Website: lowes
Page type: payment
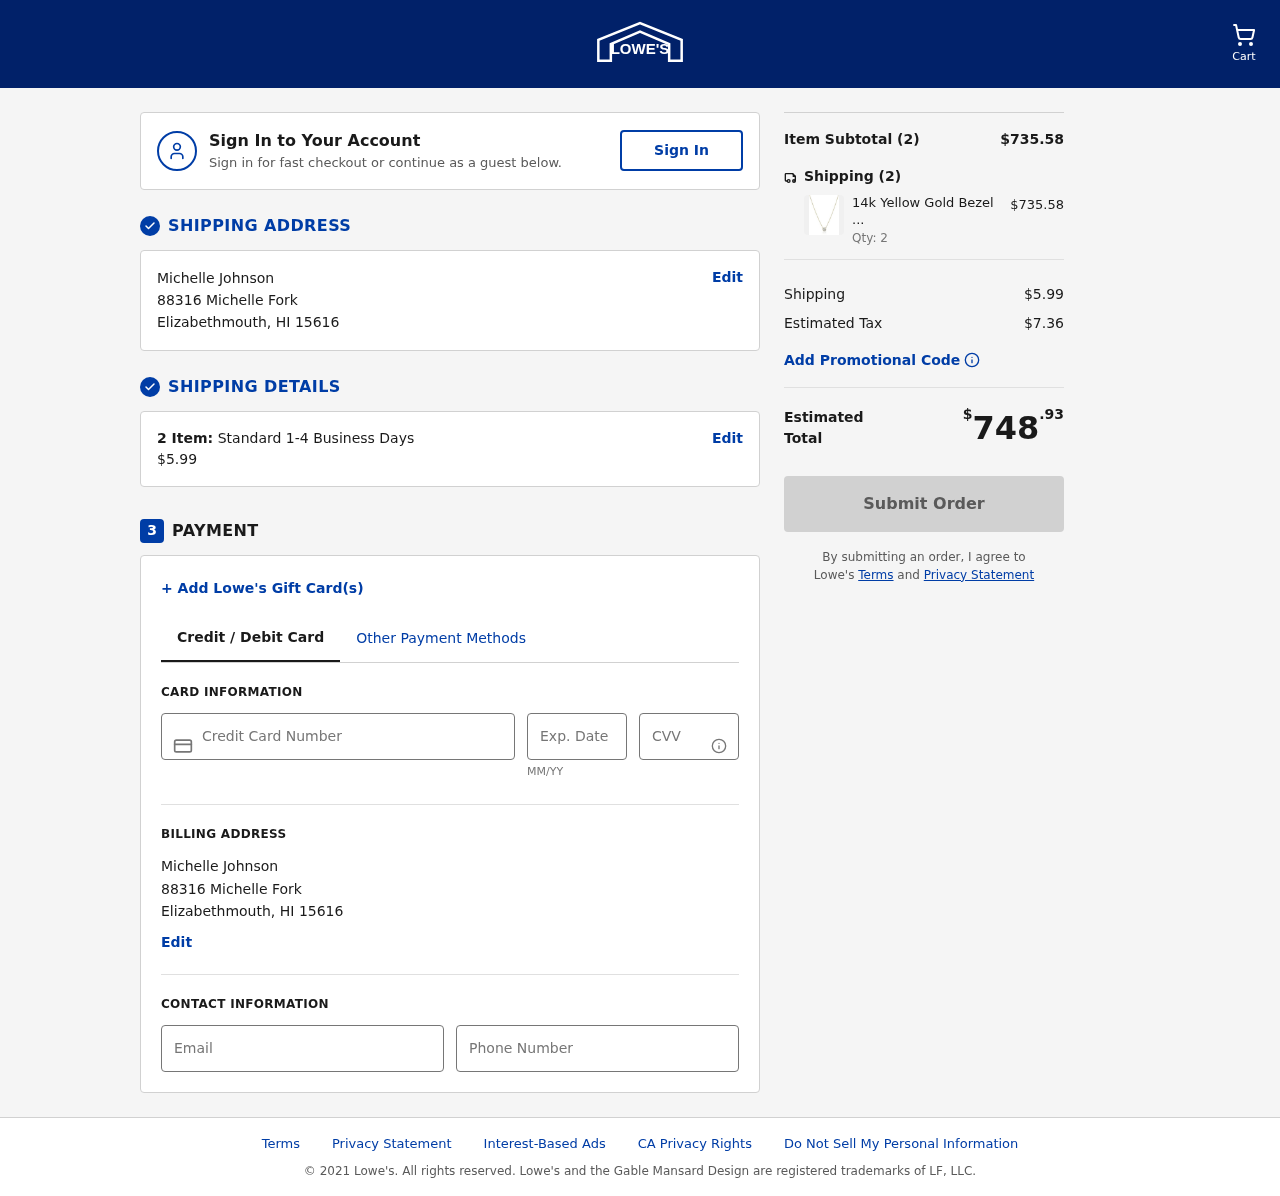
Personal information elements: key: PII_CARD_CVV
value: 815
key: PII_CARD_EXPIRY
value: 06/30
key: PII_CARD_NUMBER
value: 2719 0639 8447 5679
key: PII_CITY
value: Elizabethmouth
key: PII_EMAIL
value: michellejohnson@gmail.com
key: PII_FULLNAME
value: Michelle Johnson
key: PII_PHONE
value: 8362641591
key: PII_POSTCODE
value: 15616
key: PII_STATE_ABBR
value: HI
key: PII_STREET
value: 88316 Michelle Fork
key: PII_FULLNAME2
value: Michelle Johnson
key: PII_STREET2
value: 88316 Michelle Fork
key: PII_CITY2
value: Elizabethmouth
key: PII_STATE_ABBR2
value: HI
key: PII_POSTCODE2
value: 15616
Product elements: key: PRODUCT1_NAME
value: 14k Yellow Gold Bezel Set Solitaire Adjustable Pendant Necklace (1/2cttw, J-K Color, I1-I2 Clarity),
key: PRODUCT1_PRICE
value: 367.79
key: PRODUCT1_QUANTITY
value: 2
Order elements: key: ORDER_NUM_ITEMS
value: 2
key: ORDER_SHIPPING_COST
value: $5.99
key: ORDER_NUM_ITEMS2
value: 2
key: ORDER_SUBTOTAL
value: $735.58
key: ORDER_NUM_ITEMS3
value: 2
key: ORDER_SHIPPING_COST2
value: $5.99
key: ORDER_TAX
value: $7.36
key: ORDER_TOTAL
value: $748.93